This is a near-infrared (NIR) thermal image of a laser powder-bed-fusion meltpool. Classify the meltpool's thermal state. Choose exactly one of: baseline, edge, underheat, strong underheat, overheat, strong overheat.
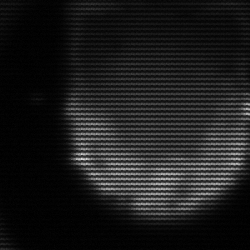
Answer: edge